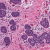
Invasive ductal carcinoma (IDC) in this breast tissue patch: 0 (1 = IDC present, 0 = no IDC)